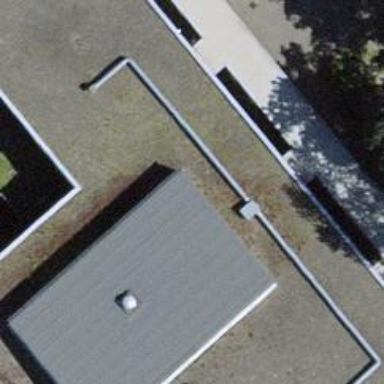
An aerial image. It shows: School building.